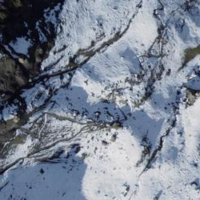
EUNIS habitat code: 48
Species observed at this site:
Androsace alpina